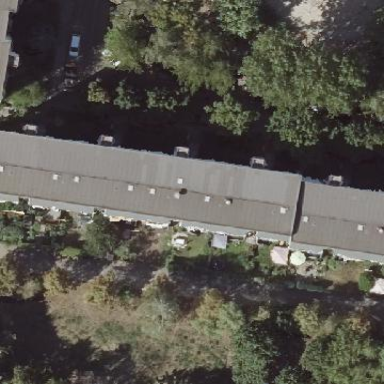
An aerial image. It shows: Apartment building with flat roof.